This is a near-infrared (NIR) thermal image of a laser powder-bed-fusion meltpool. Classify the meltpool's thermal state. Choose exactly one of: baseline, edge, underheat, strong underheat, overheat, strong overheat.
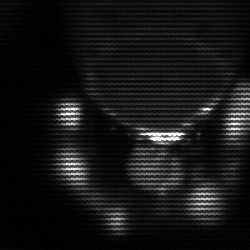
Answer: edge